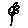
Label: flower